Interaction volume radius: 10 \u00c5
Interaction volume height: 10 \u00c5
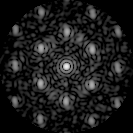
Disorder parameter: 0.4378